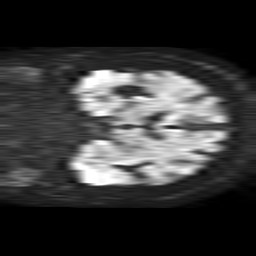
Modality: TRACE
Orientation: coronal
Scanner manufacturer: philips
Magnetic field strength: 1.5 T
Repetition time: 4.6 s
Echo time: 0.08528 s